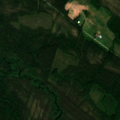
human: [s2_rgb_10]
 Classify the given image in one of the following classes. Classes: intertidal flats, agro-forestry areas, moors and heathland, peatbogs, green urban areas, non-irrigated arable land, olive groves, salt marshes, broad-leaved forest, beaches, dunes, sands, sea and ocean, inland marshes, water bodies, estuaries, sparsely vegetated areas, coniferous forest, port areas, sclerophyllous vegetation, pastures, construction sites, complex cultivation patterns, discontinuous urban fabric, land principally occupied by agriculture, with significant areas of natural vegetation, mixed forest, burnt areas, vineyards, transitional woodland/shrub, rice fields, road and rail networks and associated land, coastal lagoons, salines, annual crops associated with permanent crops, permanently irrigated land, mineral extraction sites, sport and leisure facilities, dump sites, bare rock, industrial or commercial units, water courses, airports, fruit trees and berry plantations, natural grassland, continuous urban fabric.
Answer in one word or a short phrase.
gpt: land principally occupied by agriculture, with significant areas of natural vegetation, coniferous forest, mixed forest